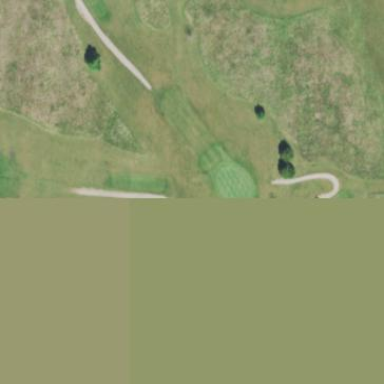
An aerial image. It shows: Golf fairway in the image.